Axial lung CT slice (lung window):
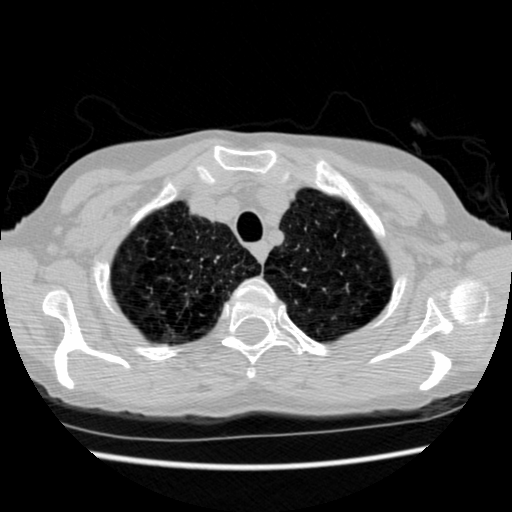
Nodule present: no